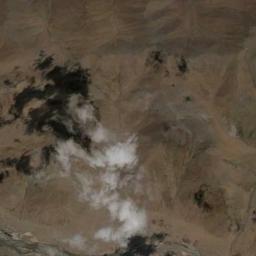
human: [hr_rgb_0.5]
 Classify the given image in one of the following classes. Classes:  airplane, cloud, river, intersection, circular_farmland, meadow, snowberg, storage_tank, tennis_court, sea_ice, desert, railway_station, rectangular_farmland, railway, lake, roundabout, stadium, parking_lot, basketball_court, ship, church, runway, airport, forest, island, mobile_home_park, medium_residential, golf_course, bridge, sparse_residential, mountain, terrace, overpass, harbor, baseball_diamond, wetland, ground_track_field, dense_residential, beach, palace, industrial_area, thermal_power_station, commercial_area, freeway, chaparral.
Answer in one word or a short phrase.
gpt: cloud